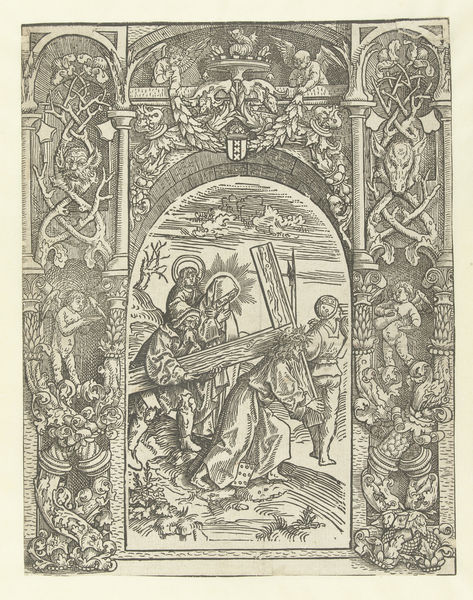
Titel: Kruisdraging met ornamentele omlijsting
Künstler: Jacob Cornelisz. van Oostsanen
Standort: Amsterdam
Institution: Rijksmuseum
Schlagwörter: laub, menschen, grau, säule, zeichnung, wolke, ornament, rahmen, blatt, girlande, engel, ranken, bogen, verzierung, buch, kreuz, umrahmung, druck, stich, seite, soldat, entwurf, buchseite, wappen, christus, jesus, zierde, maria, dornenkrone, josef, gnome, kobold, kreuzweg, kreuztragung